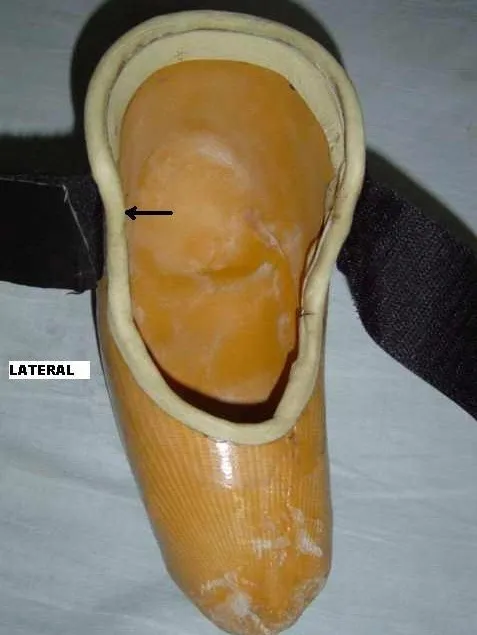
Close-up photograph of the shoe (arrow = moulding on the lateral side providing protective force against dislocation).
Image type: medical_photograph (other_medical_photograph)